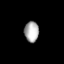
Tissue: lung
Cell type: Fibroblasts
Senescence score: 0.5508
Nuclear area (px): 291
Mean DAPI intensity: 172.983